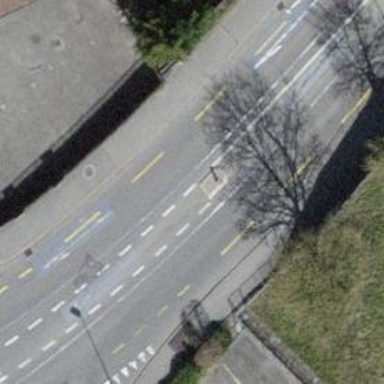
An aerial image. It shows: Primary highway with designated cycle lane.